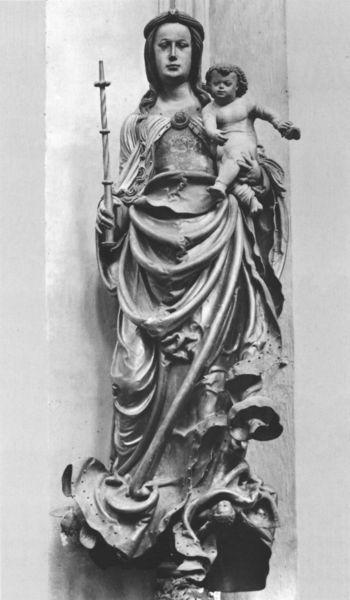
Titel: Muttergottes (ehem. im Rosenkranz)
Künstler: Hans Leinberger
Standort: Landshut, St. Martin (EU - D - Bayern)
Schlagwörter: hand, nackt, umhang, holz, kleid, marmor, säule, hochformat, bibel, falten, stein, innenraum, kirche, gewand, haare, mantel, kind, brosche, gotik, krone, skulptur, statue, stab, falte, ernst, bronze, faltenwurf, plastik, knie, foto, denkmal, schwarzweiß, kranz, gotisch, christus, jesus, heilige, spielbein, standbein, maria, madonna, drache, schliesse, zepter, szepter, jungrau, jesuskind, fibel, wallend, jeus, heilige jungfrau, hodegedria